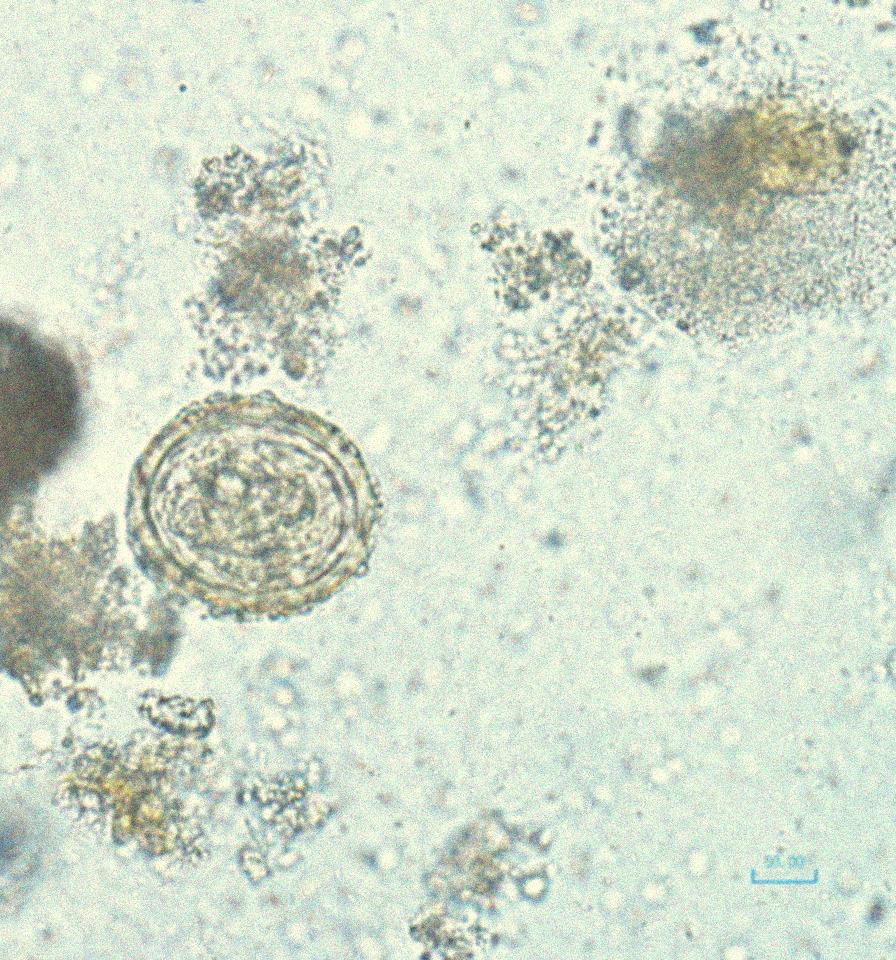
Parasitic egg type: Ascaris lumbricoides